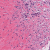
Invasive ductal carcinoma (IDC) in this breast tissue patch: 0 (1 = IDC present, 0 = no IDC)